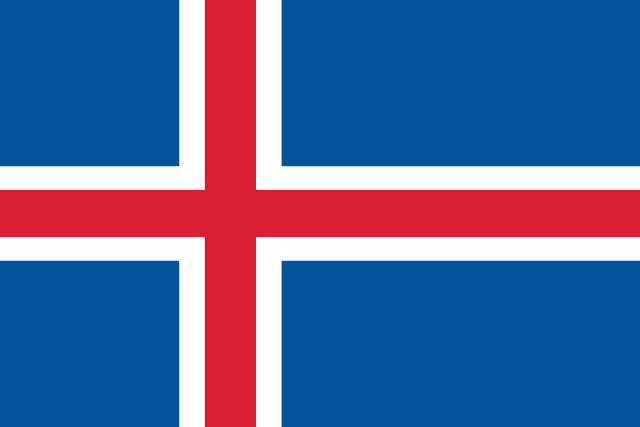
Country: Iceland
Country code: is